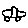
Label: car